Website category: sports
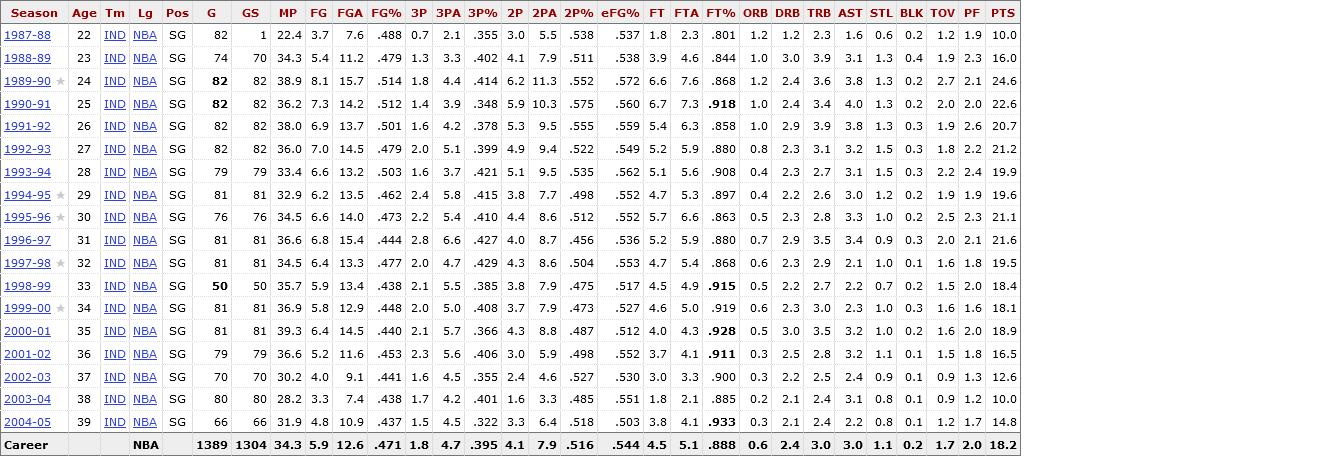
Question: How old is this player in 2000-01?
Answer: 35

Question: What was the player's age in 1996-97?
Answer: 31

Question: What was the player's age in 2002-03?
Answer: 37

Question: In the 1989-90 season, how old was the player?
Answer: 24

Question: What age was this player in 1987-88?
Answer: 22

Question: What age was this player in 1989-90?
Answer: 24

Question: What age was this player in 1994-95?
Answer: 29

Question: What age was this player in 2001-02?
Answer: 36

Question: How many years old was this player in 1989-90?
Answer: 24

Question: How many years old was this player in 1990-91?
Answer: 25

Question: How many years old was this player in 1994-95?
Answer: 29

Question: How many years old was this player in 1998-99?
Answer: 33

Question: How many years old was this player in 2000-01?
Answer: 35

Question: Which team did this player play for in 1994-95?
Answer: IND

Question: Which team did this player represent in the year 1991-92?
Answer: IND

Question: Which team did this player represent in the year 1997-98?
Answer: IND

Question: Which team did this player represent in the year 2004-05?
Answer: IND

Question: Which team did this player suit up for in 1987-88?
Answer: IND

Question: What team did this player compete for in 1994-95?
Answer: IND

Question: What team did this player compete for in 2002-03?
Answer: IND

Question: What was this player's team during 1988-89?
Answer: IND

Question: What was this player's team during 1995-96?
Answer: IND

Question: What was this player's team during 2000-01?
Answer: IND

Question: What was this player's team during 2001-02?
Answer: IND

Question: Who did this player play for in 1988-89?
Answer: IND

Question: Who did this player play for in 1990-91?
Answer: IND

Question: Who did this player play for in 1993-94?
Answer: IND

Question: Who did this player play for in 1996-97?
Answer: IND

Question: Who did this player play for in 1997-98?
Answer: IND

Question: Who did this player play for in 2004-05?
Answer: IND

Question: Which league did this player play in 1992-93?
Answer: NBA

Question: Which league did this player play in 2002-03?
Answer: NBA

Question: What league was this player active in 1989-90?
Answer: NBA

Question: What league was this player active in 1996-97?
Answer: NBA

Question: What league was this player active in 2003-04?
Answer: NBA

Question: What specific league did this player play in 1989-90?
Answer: NBA

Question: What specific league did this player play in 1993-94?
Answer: NBA

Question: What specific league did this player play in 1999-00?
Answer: NBA

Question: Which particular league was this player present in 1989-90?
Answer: NBA

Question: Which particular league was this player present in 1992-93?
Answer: NBA

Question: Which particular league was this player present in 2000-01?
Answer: NBA

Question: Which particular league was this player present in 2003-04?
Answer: NBA

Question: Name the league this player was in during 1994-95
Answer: NBA

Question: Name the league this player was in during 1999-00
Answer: NBA

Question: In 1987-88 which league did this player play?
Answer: NBA

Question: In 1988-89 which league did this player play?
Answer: NBA

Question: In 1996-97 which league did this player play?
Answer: NBA

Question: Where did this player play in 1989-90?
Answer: NBA

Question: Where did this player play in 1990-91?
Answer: NBA

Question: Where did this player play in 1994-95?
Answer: NBA

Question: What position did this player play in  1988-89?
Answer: SG

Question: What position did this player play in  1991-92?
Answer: SG

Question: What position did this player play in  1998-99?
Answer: SG

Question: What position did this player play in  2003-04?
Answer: SG

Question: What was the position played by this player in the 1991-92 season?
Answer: SG

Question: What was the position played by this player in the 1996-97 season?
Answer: SG

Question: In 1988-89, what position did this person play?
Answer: SG

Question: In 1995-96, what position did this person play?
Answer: SG

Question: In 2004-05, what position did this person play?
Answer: SG

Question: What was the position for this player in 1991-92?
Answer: SG

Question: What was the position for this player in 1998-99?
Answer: SG

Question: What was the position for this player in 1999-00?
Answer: SG

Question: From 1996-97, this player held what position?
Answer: SG

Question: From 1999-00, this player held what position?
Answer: SG